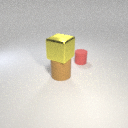
large brown rubber cylinder below large yellow metal cube